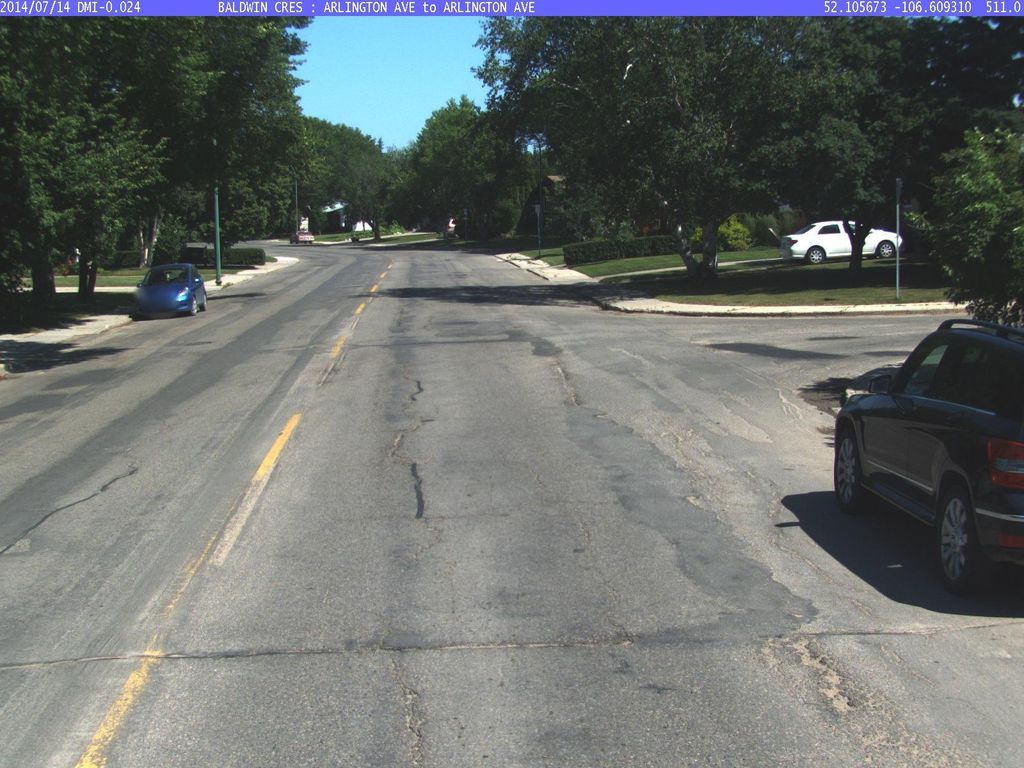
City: saskatoon